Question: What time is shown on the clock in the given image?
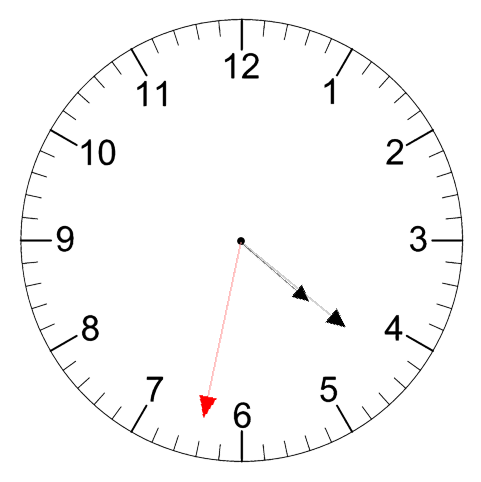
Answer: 04:21:32